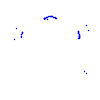
Particle: kaon